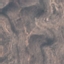
Label: HerbaceousVegetation